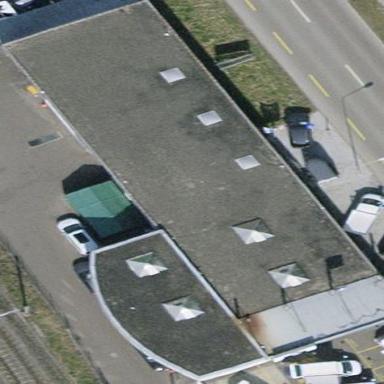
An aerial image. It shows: Building housing car repair shop.